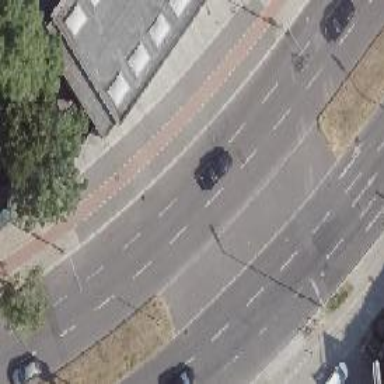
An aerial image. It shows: Secondary road with asphalt surface.